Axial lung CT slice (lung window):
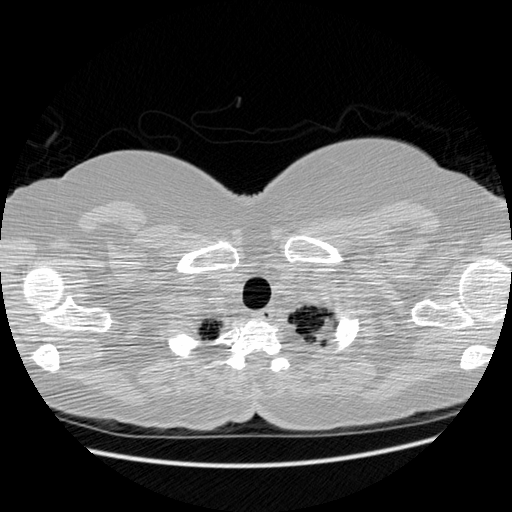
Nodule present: no